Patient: sex F, age 89
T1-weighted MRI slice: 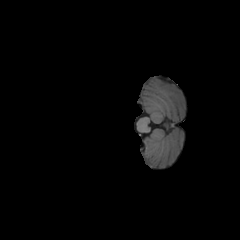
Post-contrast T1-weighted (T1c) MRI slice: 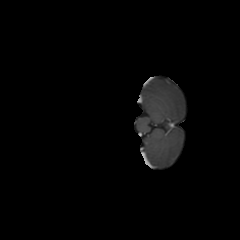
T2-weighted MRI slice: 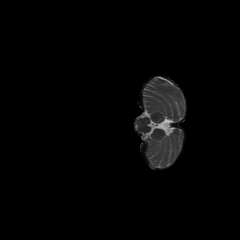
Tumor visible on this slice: no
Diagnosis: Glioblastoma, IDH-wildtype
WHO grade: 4